Aerial crown-view tile of a tropical tree (Barro Colorado Island, Panama), acquired 20250616:
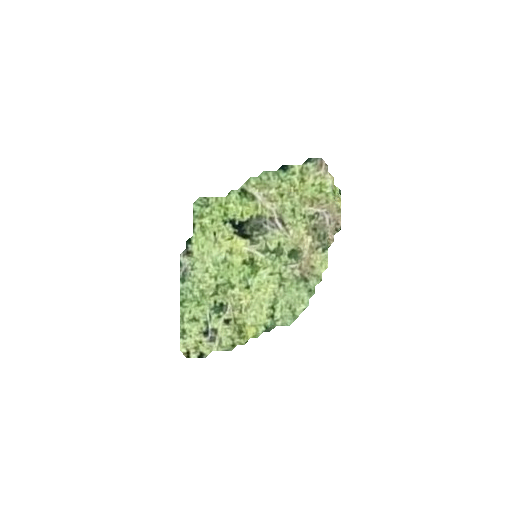
Species: Hieronyma alchorneoides
GBIF accepted scientific name: Hieronyma alchorneoides
Crown area: 32.522 m²